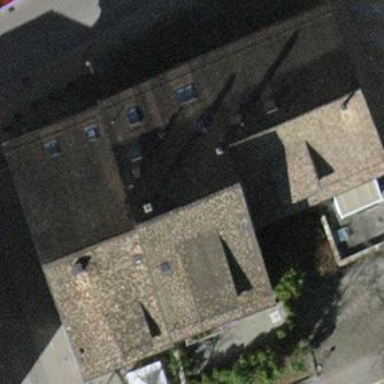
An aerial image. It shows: Gabled roof on building that houses apartments.